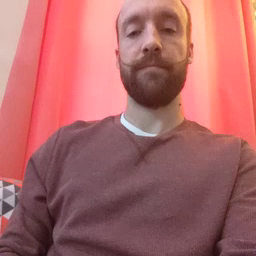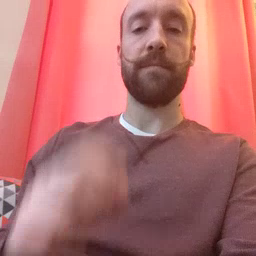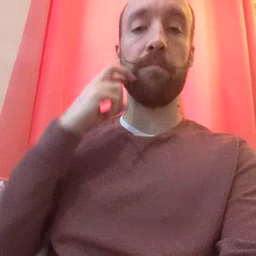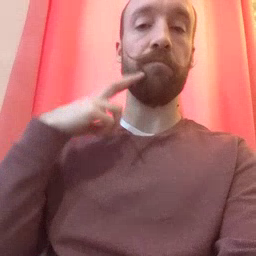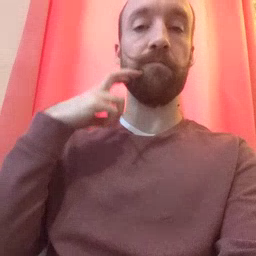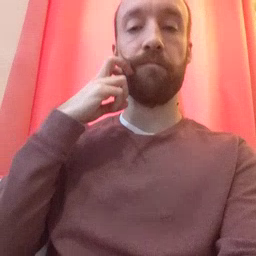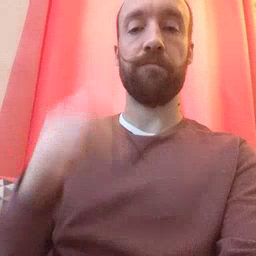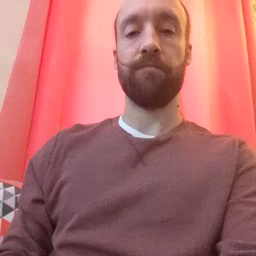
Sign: gum